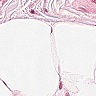
Metastatic tissue present: no